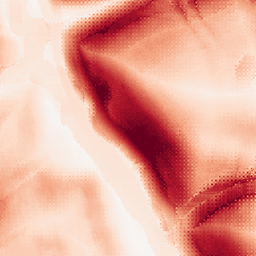
Category: morphological
Decomposition family: morphological_square
Decomposition parameters: operation: gradient
size: 20
Upsampling method: regularized
Upsampling parameters: scale: 2
lambda_reg: 0.1
Upsampling scale: 2